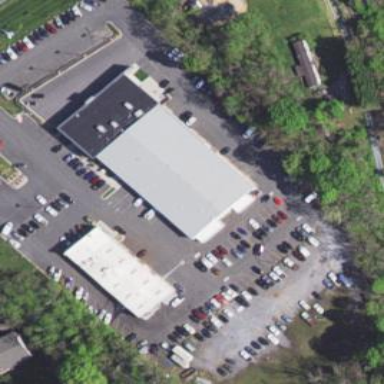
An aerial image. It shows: Building used as car repair shop.